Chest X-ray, PA view. Patient: 25 years old, sex M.
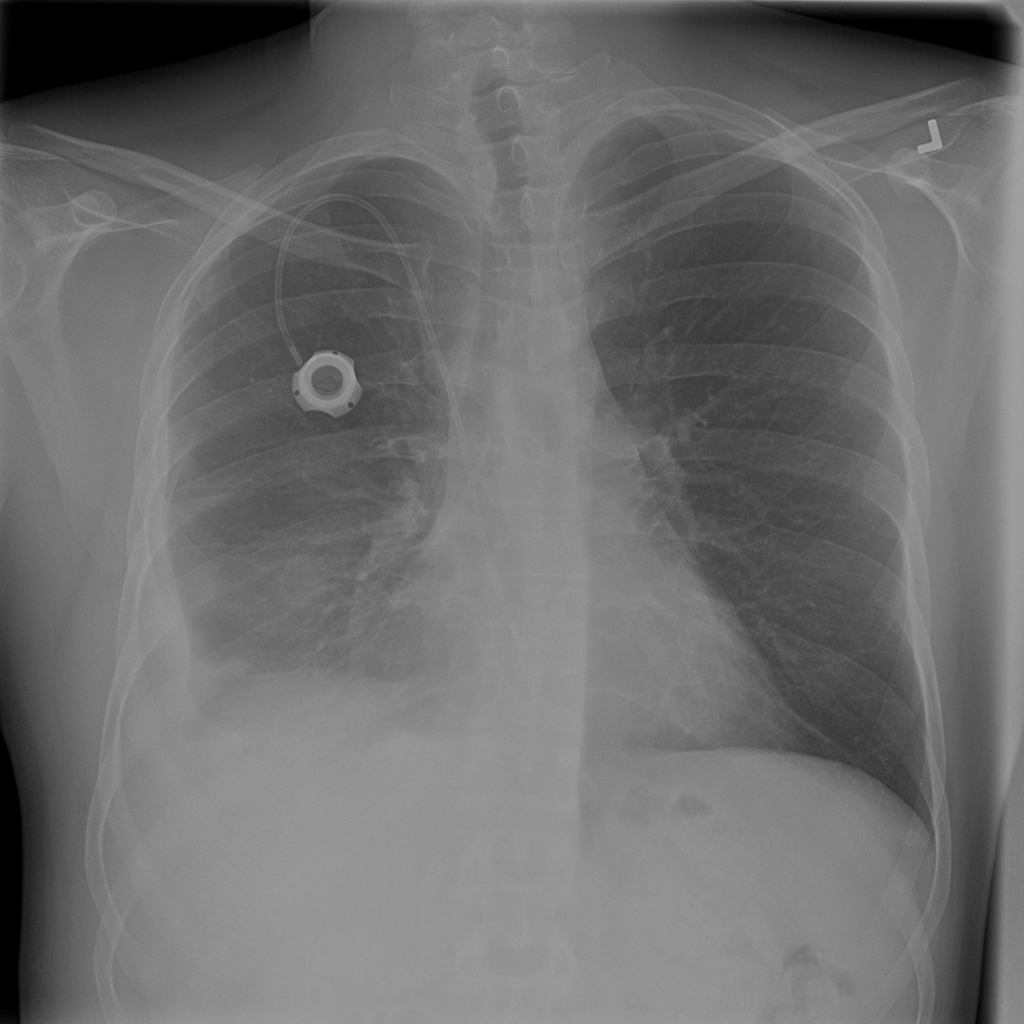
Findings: Effusion, Infiltration, Nodule, Pleural_Thickening